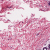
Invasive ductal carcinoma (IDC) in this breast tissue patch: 0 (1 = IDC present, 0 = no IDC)